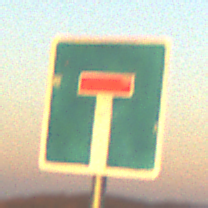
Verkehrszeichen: Sackgasse
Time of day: SunriseSunset
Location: Outdoor (Nature)
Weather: Clear
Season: NotSpecified
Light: Natural